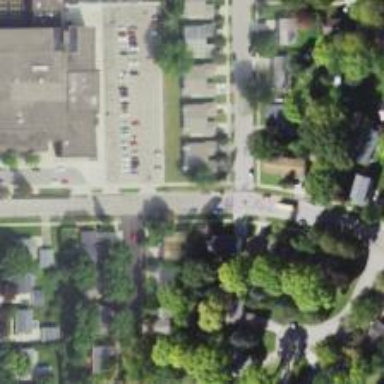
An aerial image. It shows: Driveway designated for school use.